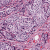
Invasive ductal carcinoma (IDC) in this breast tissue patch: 1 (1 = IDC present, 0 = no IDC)